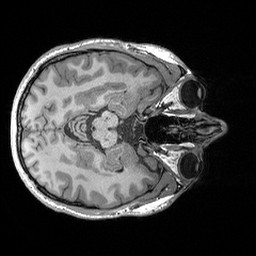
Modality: T1w
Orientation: axial
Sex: male
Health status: healthy
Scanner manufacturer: siemens
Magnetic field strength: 3 T
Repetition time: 2 s
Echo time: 0.00296 s